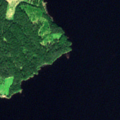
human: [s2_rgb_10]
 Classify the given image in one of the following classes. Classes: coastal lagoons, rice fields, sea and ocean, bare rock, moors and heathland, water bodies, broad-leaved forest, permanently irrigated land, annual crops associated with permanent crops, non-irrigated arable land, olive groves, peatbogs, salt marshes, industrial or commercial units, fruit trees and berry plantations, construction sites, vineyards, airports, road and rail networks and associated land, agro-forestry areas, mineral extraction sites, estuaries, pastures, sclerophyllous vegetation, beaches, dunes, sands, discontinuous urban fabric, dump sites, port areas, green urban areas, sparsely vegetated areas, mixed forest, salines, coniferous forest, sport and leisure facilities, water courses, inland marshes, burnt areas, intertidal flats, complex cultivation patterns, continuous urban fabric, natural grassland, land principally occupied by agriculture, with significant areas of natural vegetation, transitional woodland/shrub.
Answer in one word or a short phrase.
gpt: non-irrigated arable land, coniferous forest, water bodies